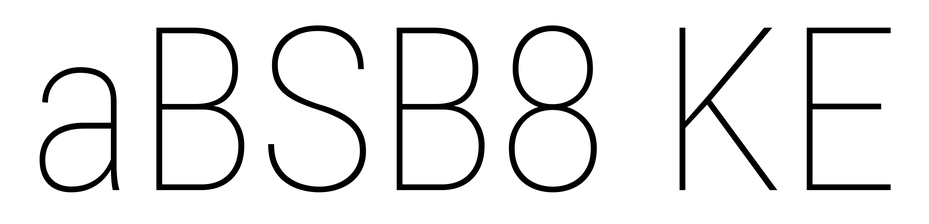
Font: Roboto_Condensed_Thin